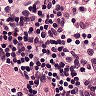
Metastatic tissue present: no